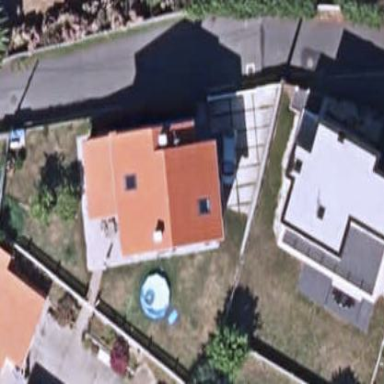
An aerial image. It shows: Simple and straightforward house.